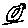
Label: bird